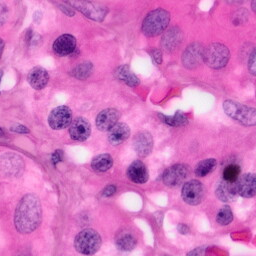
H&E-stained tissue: Pancreatic